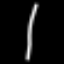
Label: line